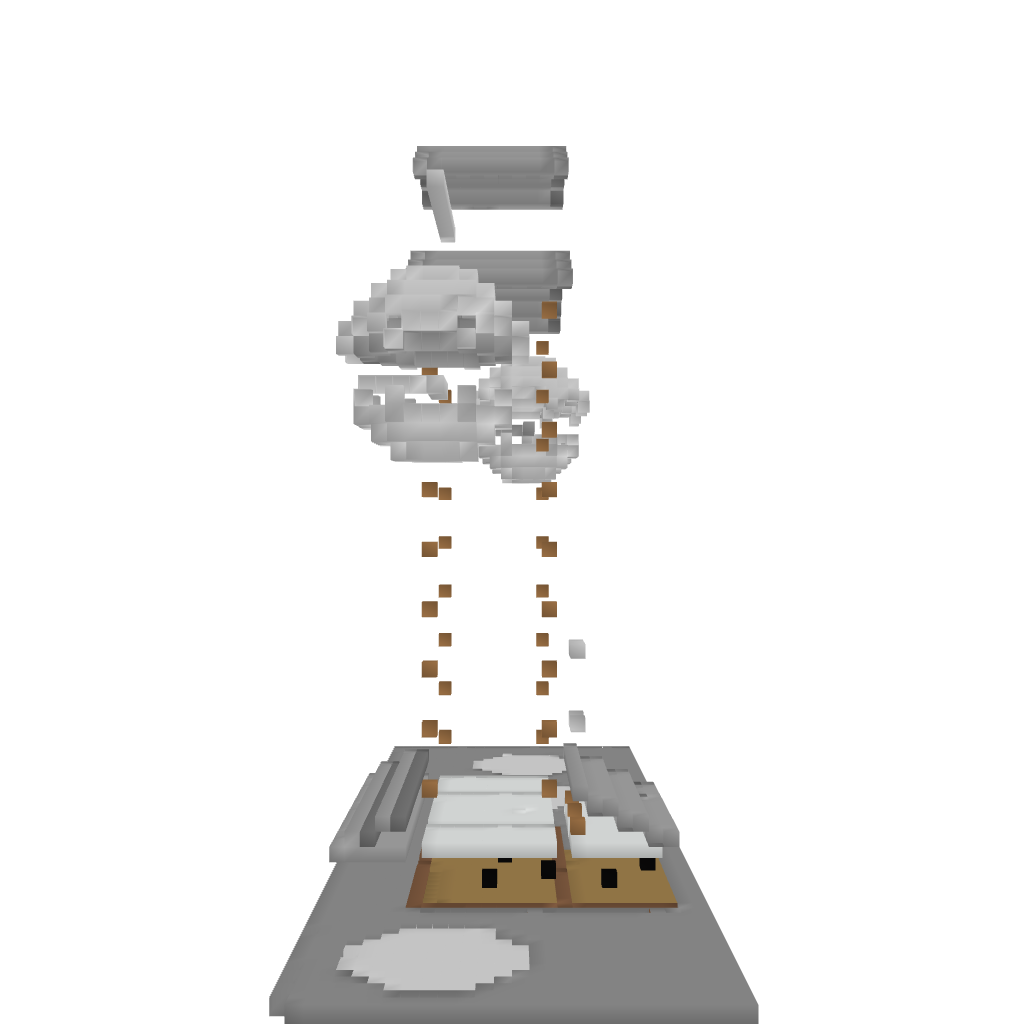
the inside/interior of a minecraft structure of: Grain Elevator